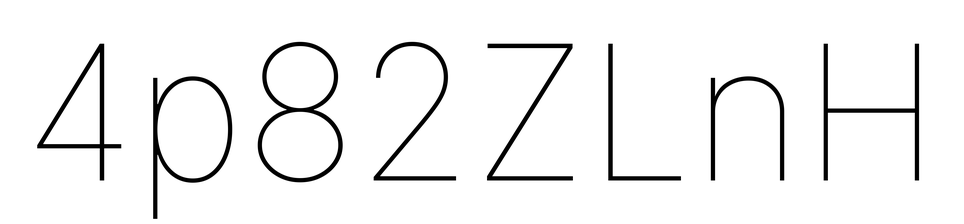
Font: Inter_Thin